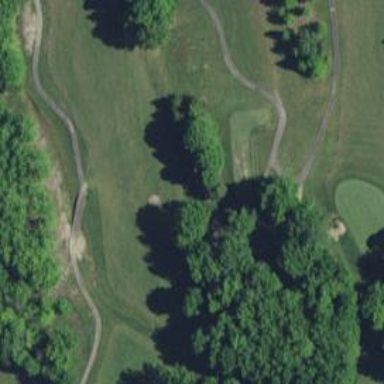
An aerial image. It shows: Golf hole.